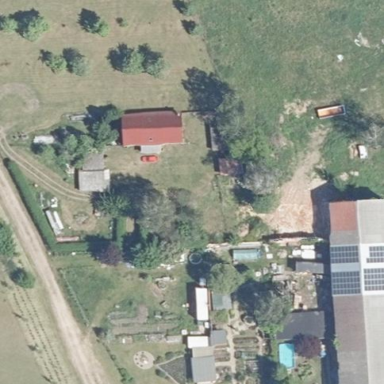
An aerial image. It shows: Farmyard area.